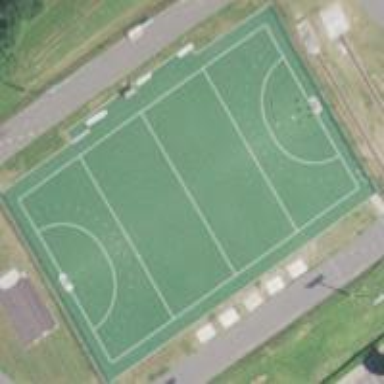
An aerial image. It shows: Artificial turf field hockey pitch.